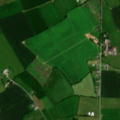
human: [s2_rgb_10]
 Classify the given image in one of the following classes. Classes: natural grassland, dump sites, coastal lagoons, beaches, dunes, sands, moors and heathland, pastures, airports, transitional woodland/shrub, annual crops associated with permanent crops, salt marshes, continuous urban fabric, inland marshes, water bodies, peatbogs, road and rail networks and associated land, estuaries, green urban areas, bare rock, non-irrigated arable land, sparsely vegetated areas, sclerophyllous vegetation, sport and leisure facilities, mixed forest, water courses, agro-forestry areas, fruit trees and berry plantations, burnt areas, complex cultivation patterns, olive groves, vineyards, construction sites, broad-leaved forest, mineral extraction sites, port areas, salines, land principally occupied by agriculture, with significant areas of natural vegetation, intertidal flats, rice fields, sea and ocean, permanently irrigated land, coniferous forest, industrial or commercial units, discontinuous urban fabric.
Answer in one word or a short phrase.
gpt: non-irrigated arable land, pastures